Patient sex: M
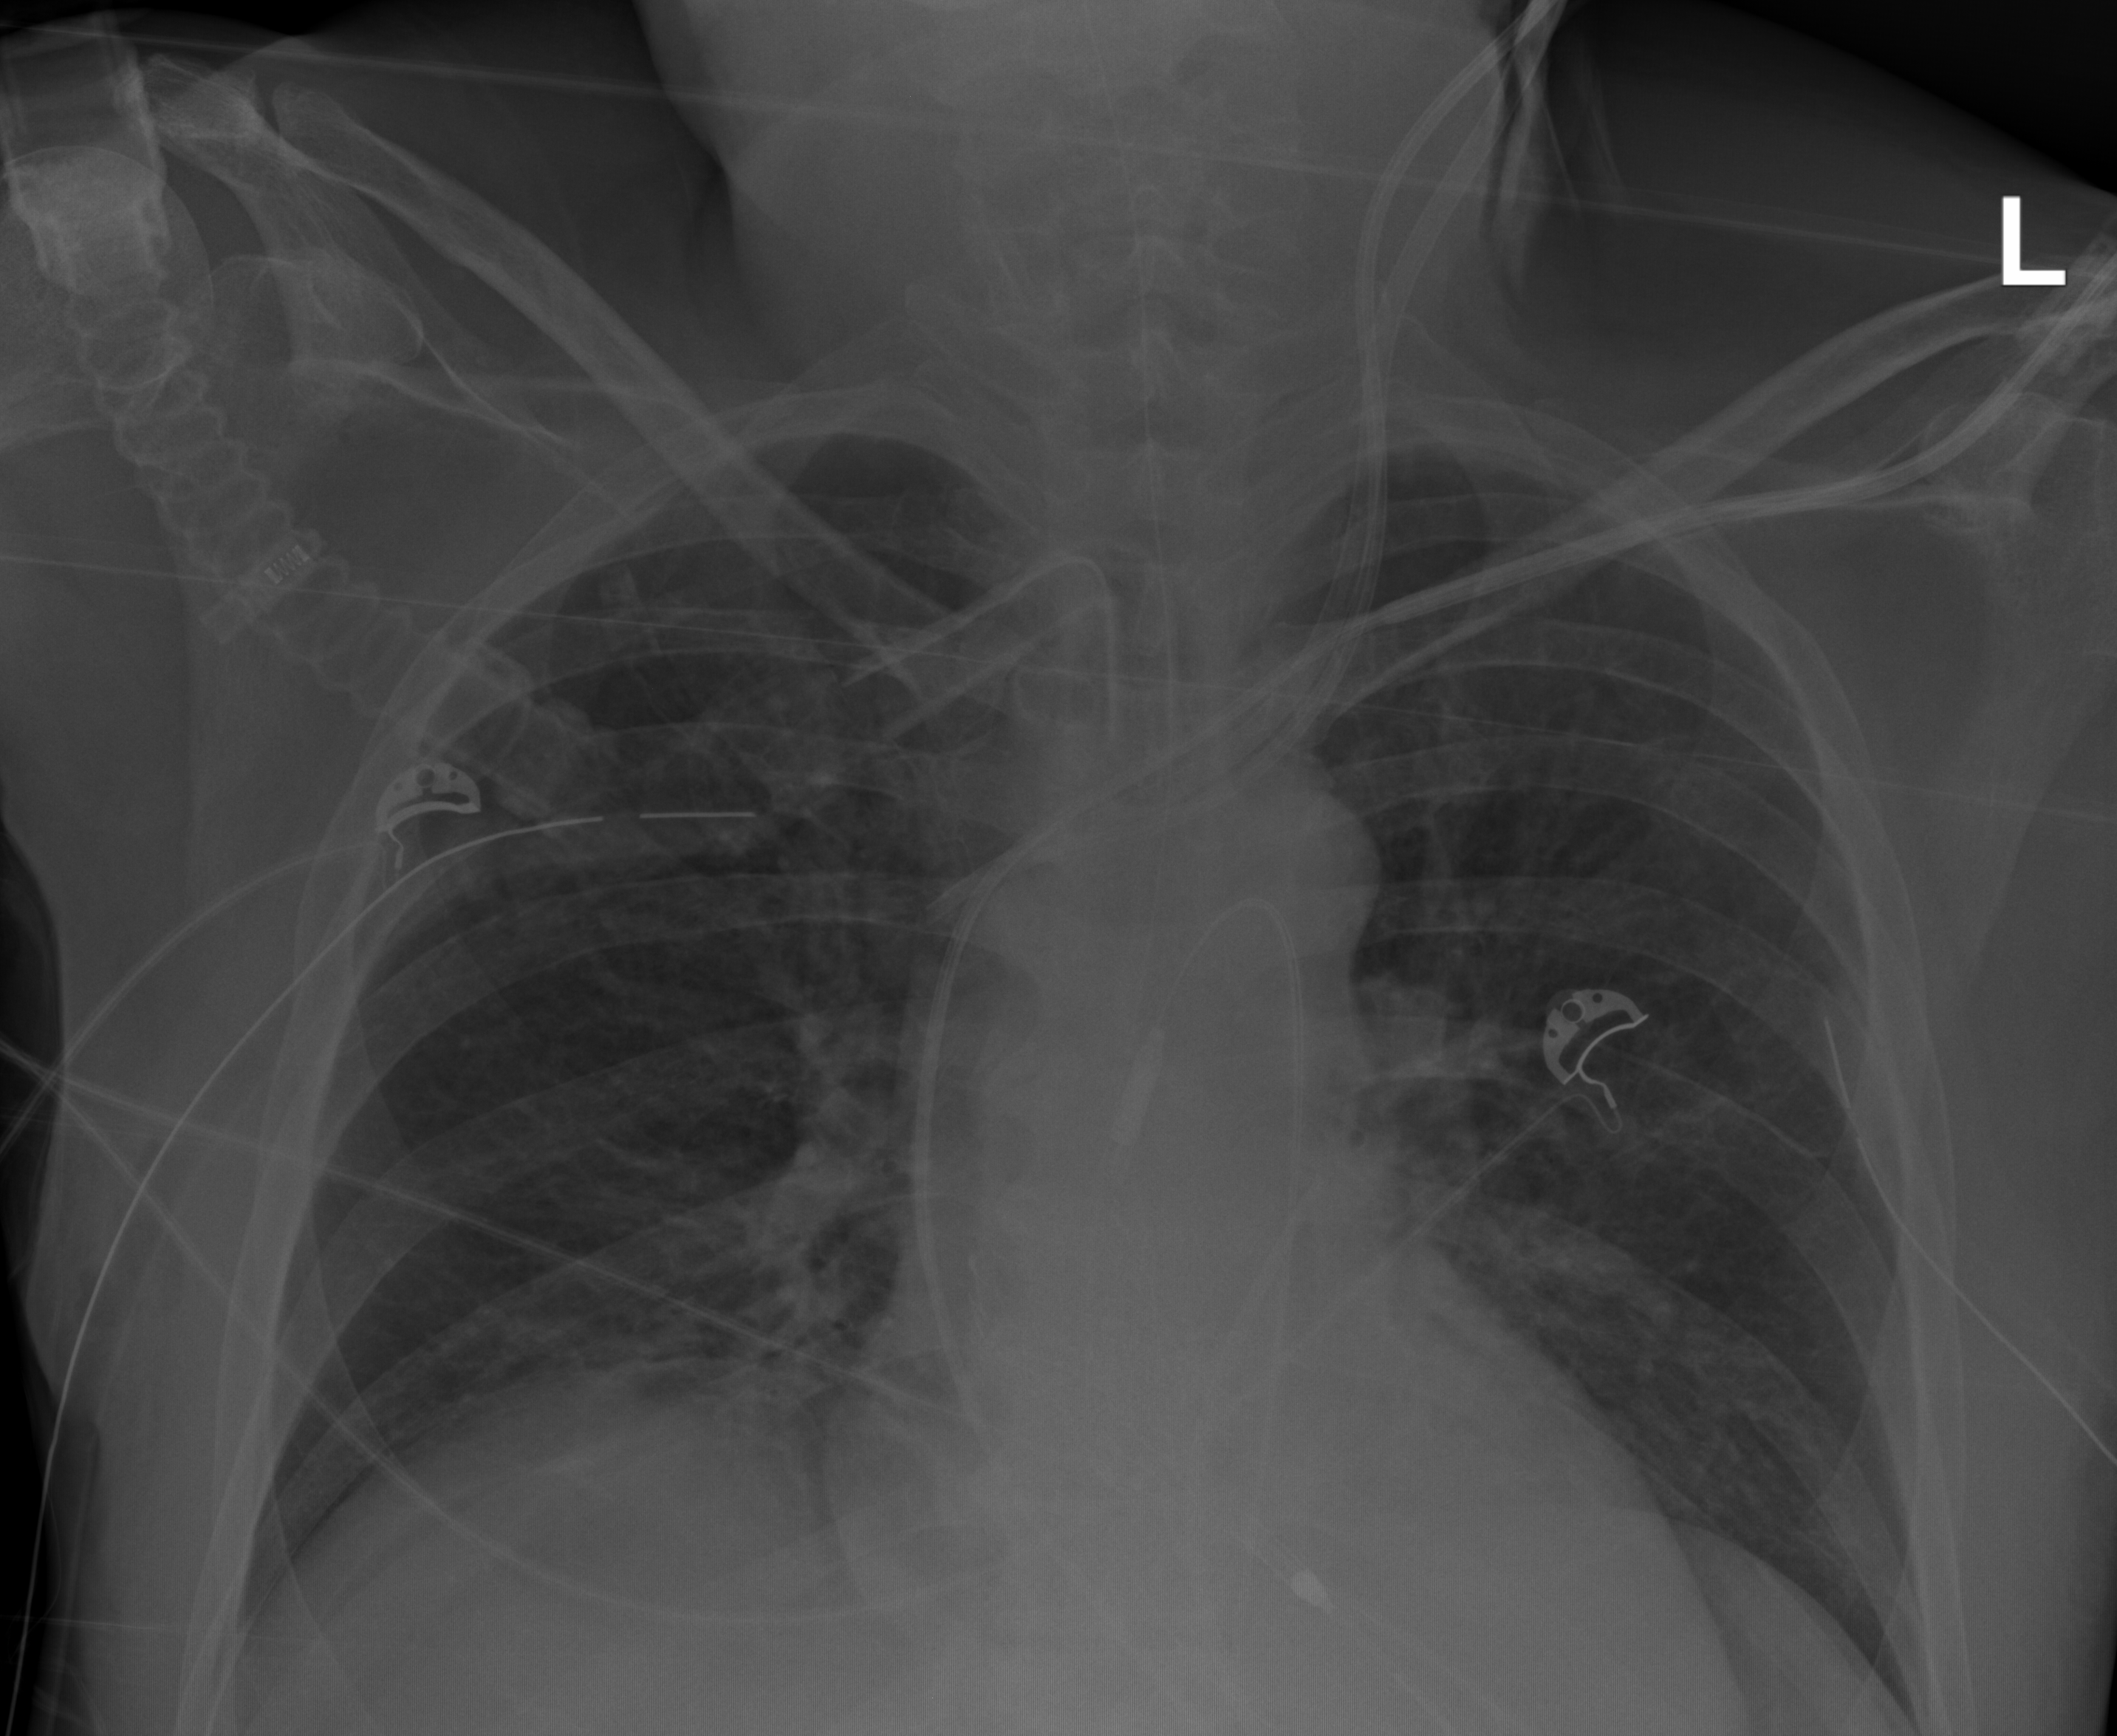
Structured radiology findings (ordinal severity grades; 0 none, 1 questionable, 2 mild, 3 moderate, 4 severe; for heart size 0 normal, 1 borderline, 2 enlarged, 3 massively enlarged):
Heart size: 1
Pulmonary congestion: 0
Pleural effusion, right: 0
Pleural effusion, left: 0
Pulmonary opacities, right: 0
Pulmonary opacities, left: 0
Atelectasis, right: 2
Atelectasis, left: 0